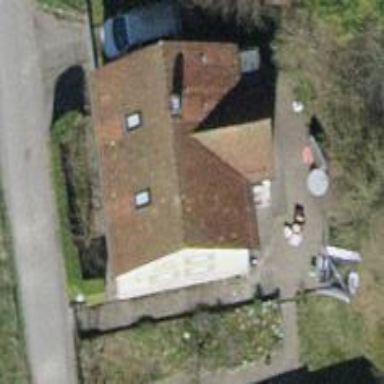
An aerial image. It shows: Detached building with gabled tile roof.